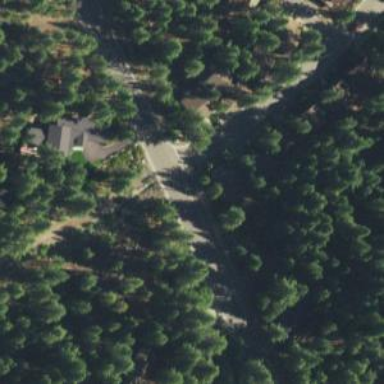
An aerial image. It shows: Forest with evergreen needle-leaved trees.